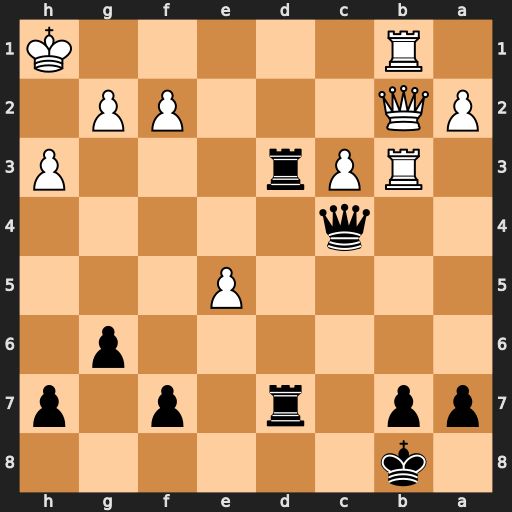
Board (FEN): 1k6/pp1r1p1p/6p1/4P3/2q5/1RPr3P/PQ3PP1/1R5K
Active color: b
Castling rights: -
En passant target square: -
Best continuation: Rd1+ Kh2 Qf4+